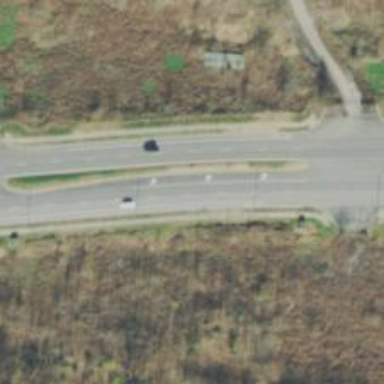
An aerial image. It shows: Secondary road.